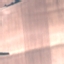
Land use / land cover class: AnnualCrop